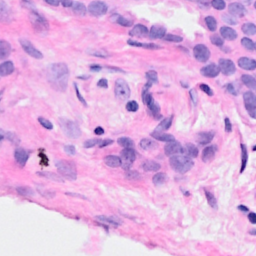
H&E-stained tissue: Breast